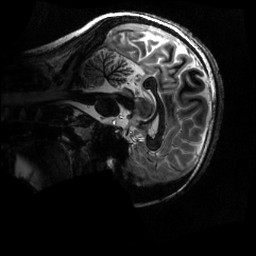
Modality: MP2RAGE
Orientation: sagittal
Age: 27
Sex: female
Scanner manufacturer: siemens
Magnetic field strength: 6.98 T
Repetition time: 6 s
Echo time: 0.00283 s